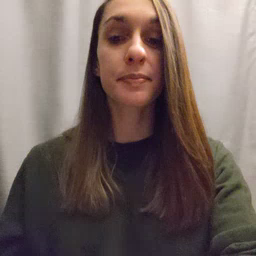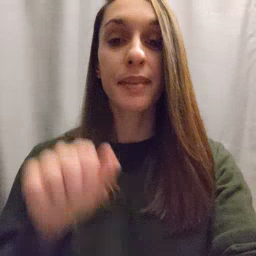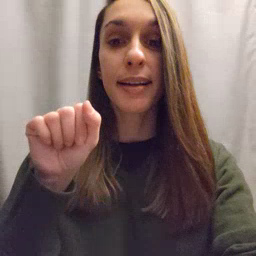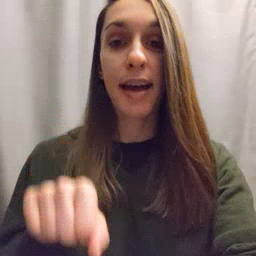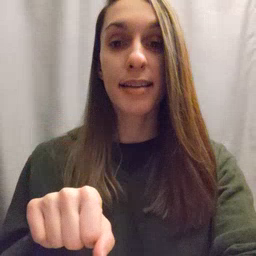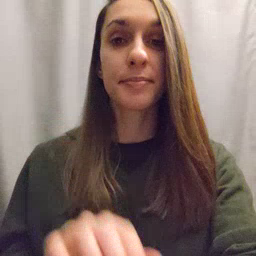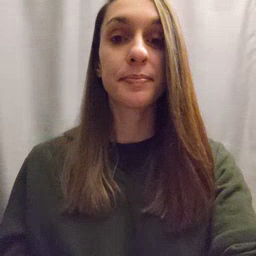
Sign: can